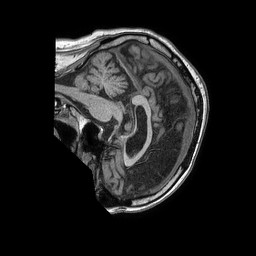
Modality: T1w
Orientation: sagittal
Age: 62
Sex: male
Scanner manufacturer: philips
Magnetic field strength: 1.5 T
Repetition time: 0.007711 s
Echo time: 0.003568 s